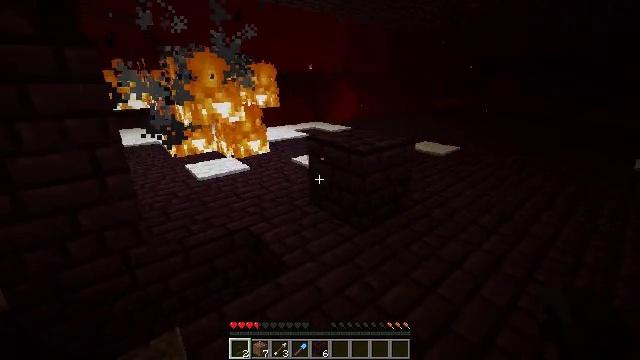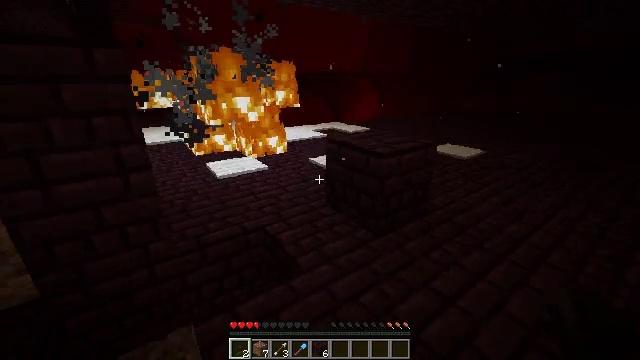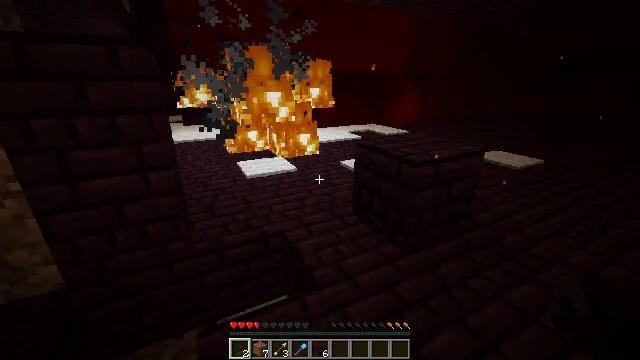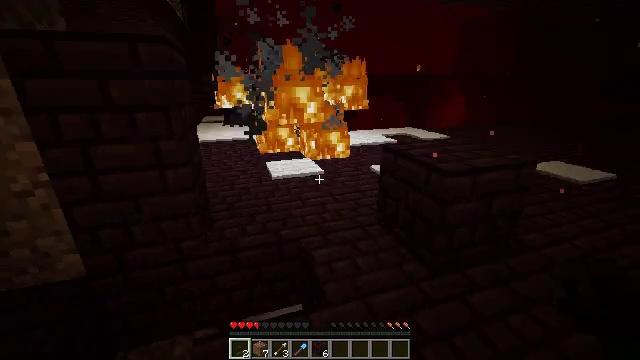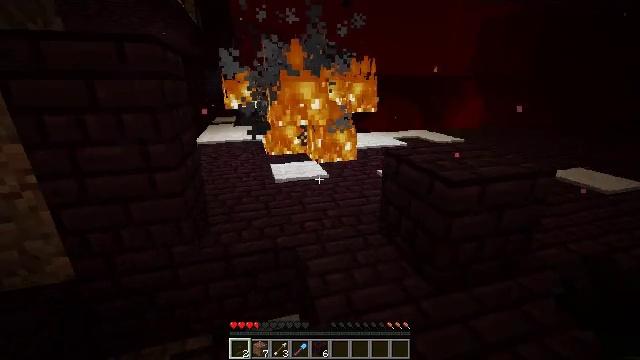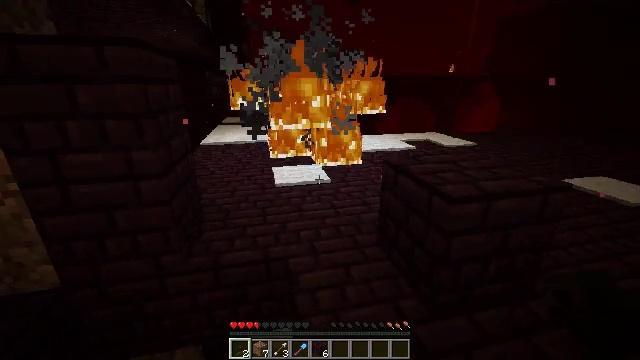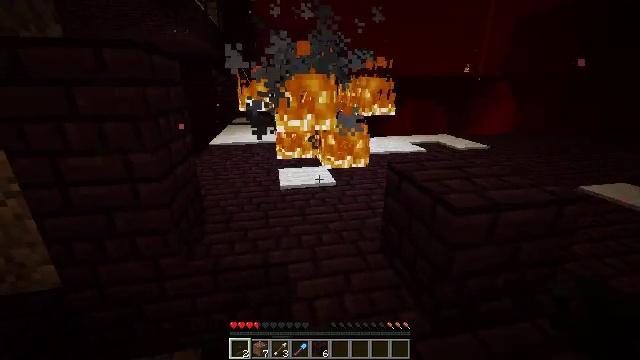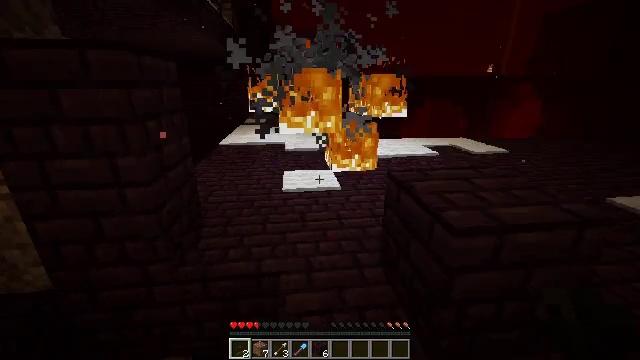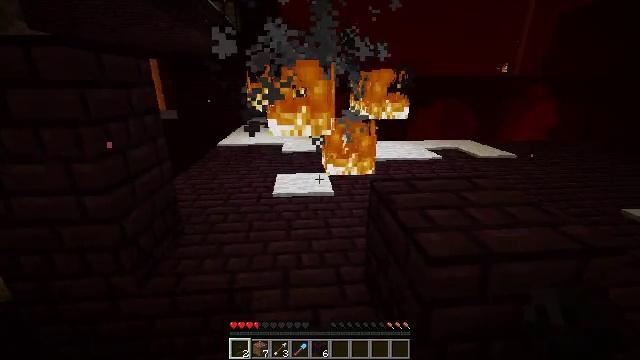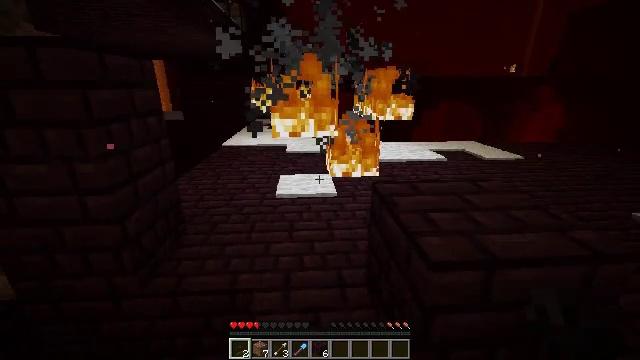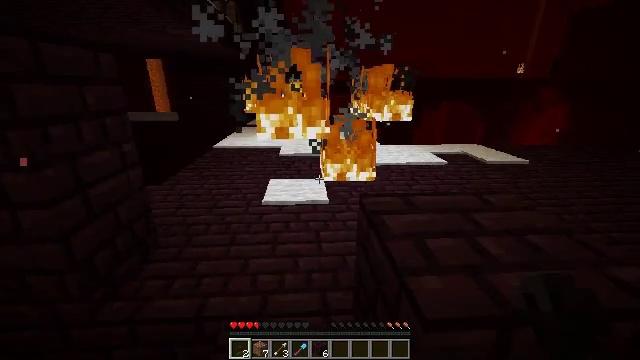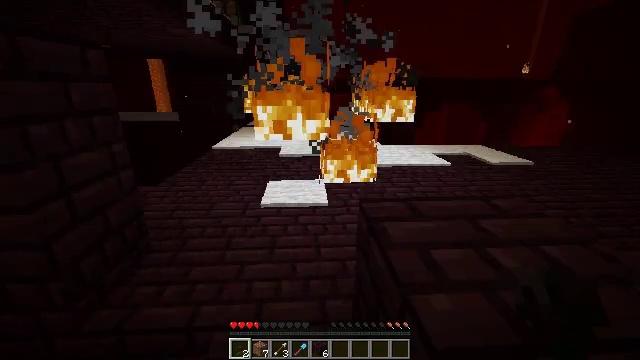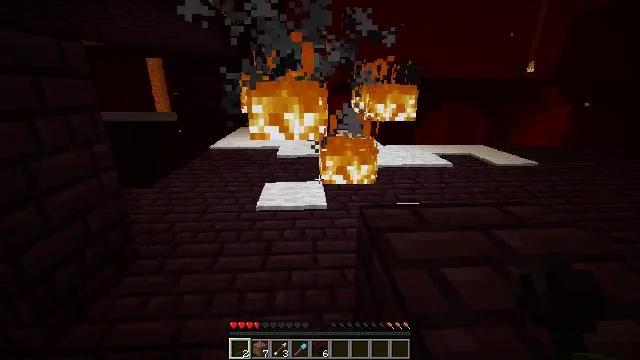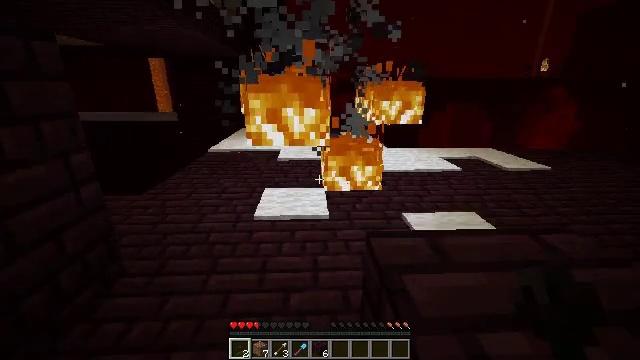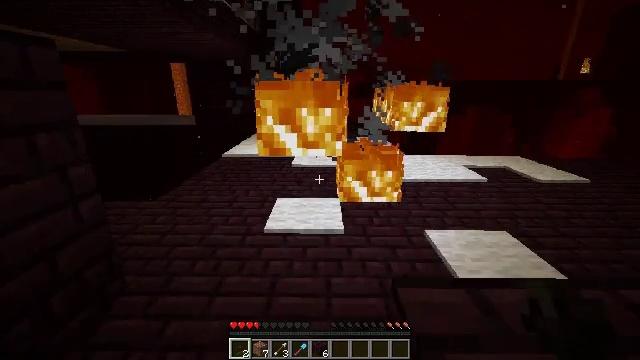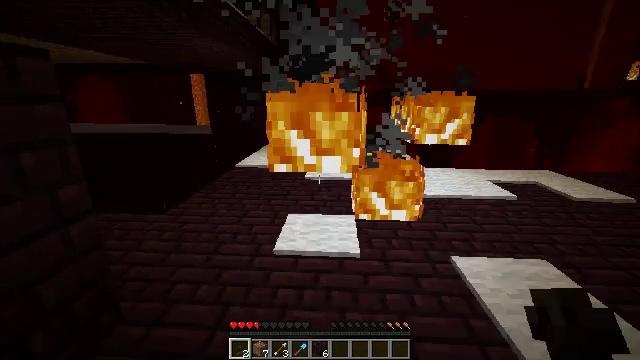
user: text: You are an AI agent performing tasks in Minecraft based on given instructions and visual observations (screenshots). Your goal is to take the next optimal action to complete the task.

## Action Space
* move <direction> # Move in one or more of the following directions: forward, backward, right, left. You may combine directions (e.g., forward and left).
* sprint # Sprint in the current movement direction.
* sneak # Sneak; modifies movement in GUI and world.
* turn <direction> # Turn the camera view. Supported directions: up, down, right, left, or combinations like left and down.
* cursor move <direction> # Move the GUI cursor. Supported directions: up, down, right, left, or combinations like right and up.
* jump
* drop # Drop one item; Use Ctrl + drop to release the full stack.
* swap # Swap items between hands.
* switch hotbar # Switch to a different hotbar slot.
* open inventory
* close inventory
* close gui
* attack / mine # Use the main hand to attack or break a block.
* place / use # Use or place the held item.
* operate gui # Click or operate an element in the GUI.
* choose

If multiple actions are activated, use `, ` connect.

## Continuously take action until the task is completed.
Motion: motion action
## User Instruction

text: Clear the fire from the area.
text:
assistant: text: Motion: move forward and move right, turn left
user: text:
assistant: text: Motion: move forward and move right, turn left
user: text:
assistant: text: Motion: move forward and move right, turn left
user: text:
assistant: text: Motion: move forward and move right, turn left
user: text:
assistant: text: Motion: move forward and move right, turn left
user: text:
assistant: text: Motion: move forward and move right, turn left
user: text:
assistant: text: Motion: move forward and move right, turn left
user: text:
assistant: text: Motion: move forward and move right, turn left
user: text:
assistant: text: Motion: move forward, turn left
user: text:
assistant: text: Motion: move forward
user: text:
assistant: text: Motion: move forward
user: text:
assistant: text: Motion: move forward
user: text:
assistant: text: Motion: move forward
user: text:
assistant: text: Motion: move forward, turn left
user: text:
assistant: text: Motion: move forward, turn left and up
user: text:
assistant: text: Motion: move forward, turn left and up
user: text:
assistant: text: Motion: move forward, turn left
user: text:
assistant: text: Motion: move forward
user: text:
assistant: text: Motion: move forward, attack / mine
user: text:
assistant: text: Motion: attack / mine
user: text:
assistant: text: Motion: turn right
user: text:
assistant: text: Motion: turn right and down
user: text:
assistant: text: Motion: turn right and down
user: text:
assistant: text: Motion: turn right and down
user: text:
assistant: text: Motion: turn right and down
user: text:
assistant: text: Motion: turn right and down
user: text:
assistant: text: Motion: attack / mine
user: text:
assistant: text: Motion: attack / mine
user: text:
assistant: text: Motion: no_op
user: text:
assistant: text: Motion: no_op